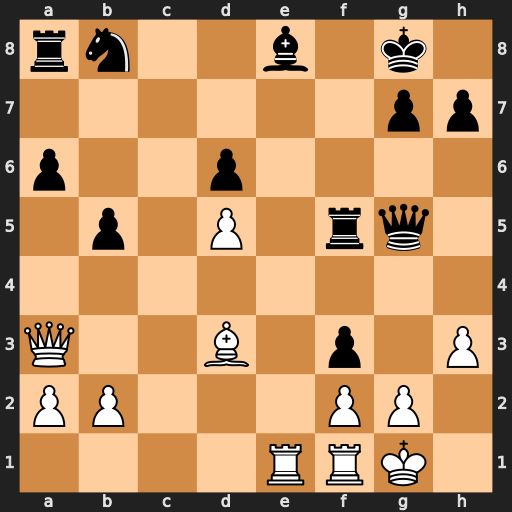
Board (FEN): rn2b1k1/6pp/p2p4/1p1P1rq1/8/Q2B1p1P/PP3PP1/4RRK1
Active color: w
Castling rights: -
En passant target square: -
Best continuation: Rxe8+ Kf7 g4 Kxe8 Bxf5